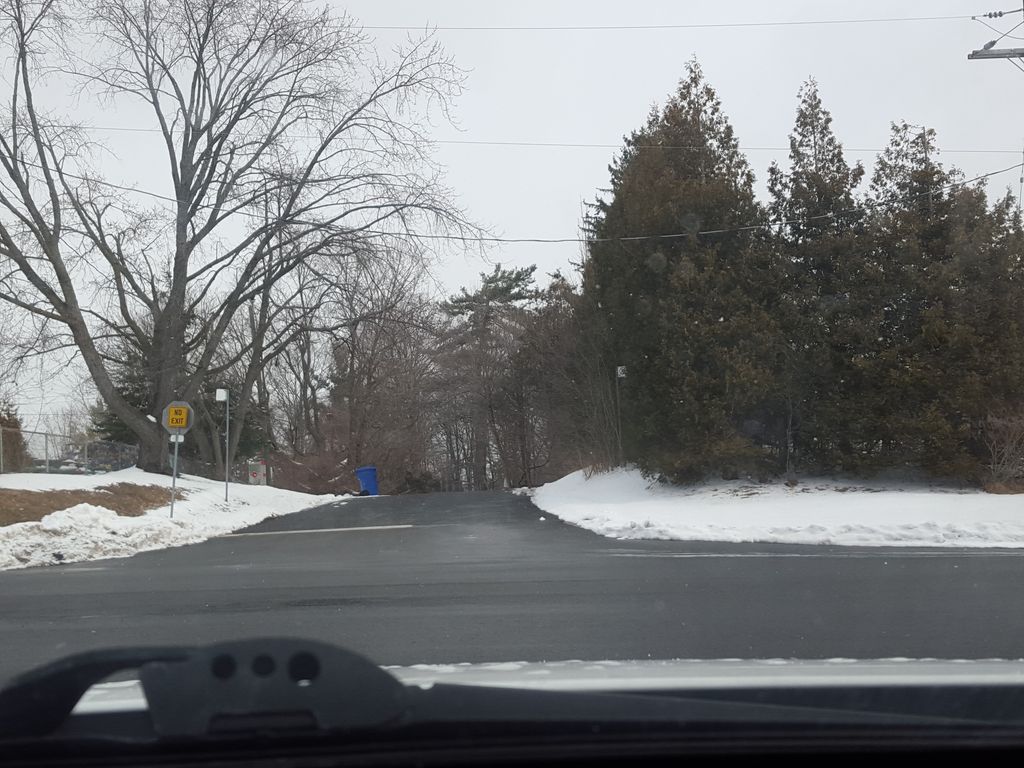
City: toronto